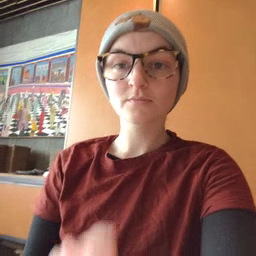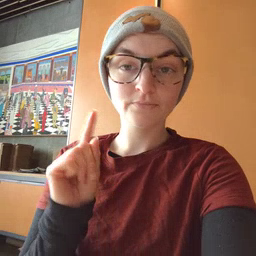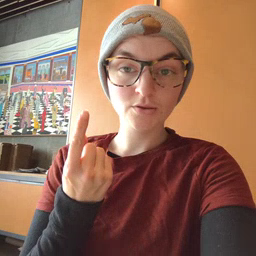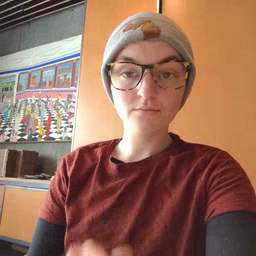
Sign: first